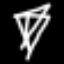
Label: diamond